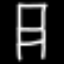
Label: chair